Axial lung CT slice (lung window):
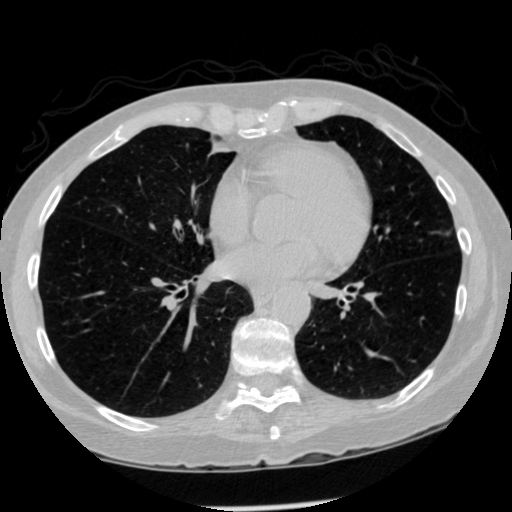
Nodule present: no